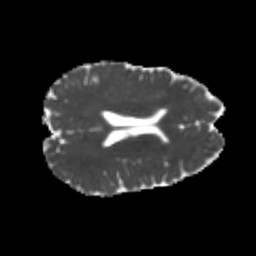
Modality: MD
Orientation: axial
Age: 24
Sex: female
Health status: healthy
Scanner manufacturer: philips
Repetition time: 7.387 s
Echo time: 0.08599 s